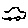
Label: car